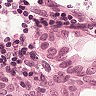
Metastatic tissue present: yes